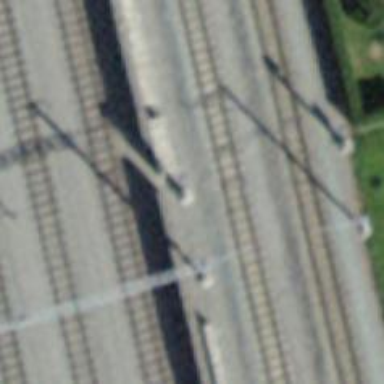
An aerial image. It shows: Railway signal.